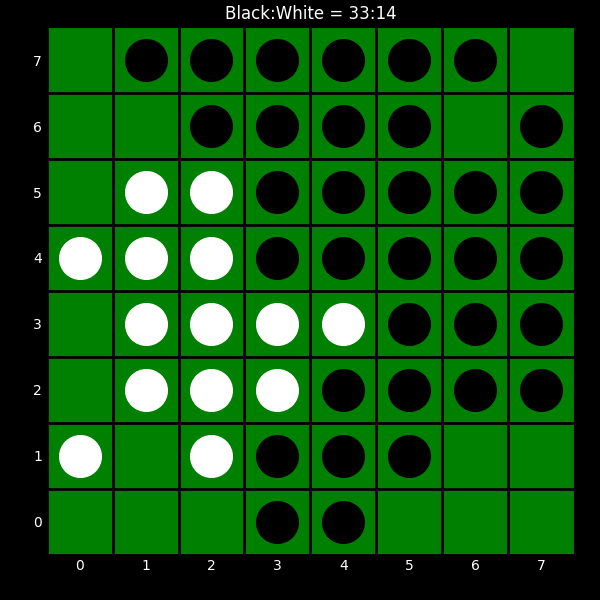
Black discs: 33
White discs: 14